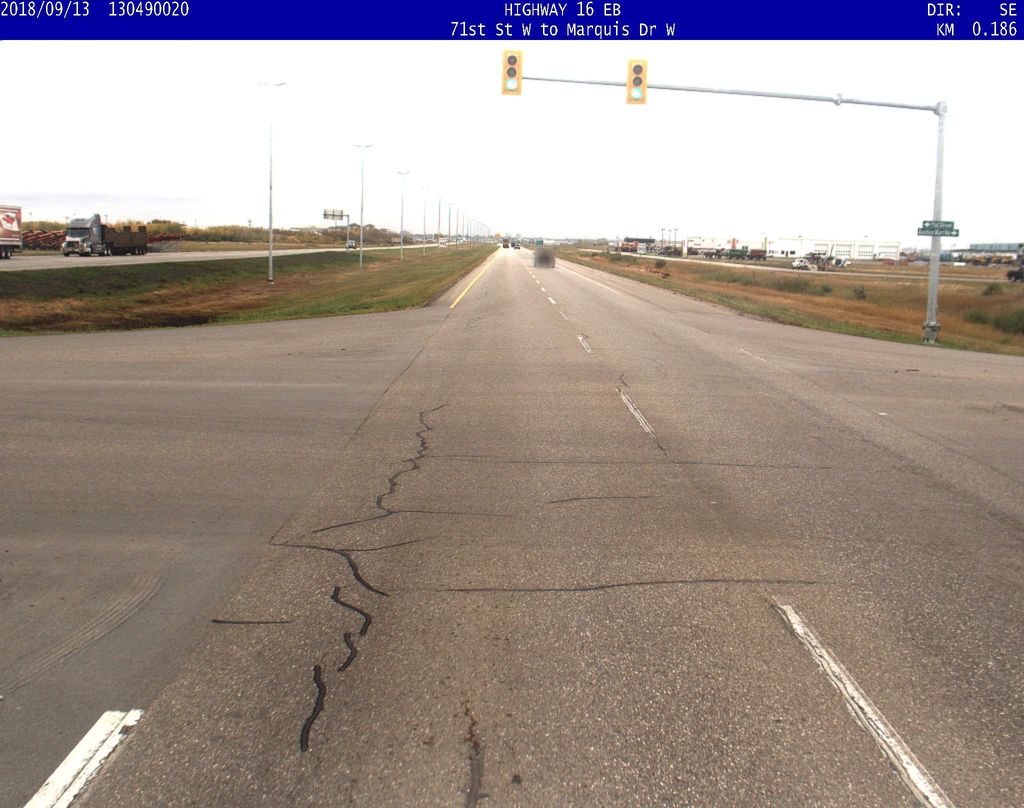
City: saskatoon